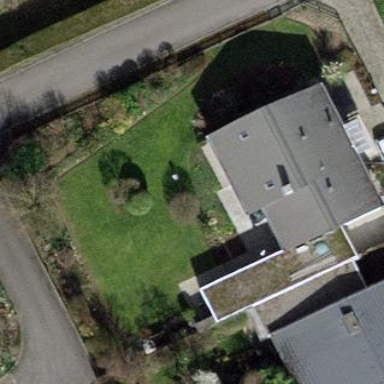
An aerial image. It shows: Garden surrounded by fence.